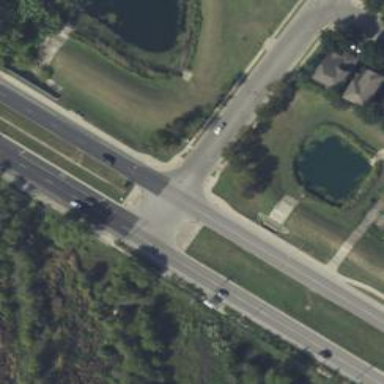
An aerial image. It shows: Unmarked road crossing.